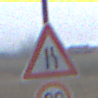
Verkehrszeichen: EinseitigVerengteFahrbahnRechts
Zusatzzeichen unten: Geschwindigkeit20
Umgebung: Outdoor, Nature
Tageszeit: SunriseSunset
Wetter: Overcast
Licht: Natural
Jahreszeit: NotSpecified
Kontrast: LowContrast